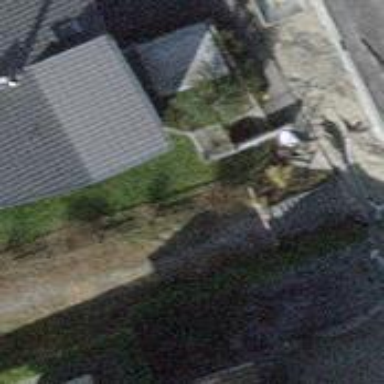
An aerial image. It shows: Set of steps on the road.